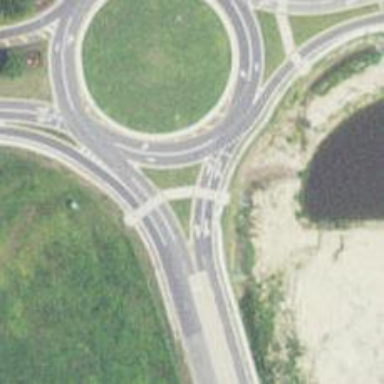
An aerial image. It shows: Footway located on traffic island.